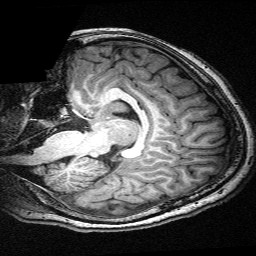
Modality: T1w
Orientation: sagittal
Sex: male
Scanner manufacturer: siemens
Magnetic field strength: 3 T
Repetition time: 2.3 s
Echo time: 0.00336 s